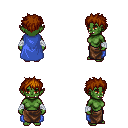
a pixel art fantasy rpg character, female body template, orc, green skin, blue cape, robe skirt, brunette bedhead hairstyle, white cloth bandages, four views (front, back, left, right), 2x2 character sprite sheet, small pixel art, hard edges, no anti-aliasing